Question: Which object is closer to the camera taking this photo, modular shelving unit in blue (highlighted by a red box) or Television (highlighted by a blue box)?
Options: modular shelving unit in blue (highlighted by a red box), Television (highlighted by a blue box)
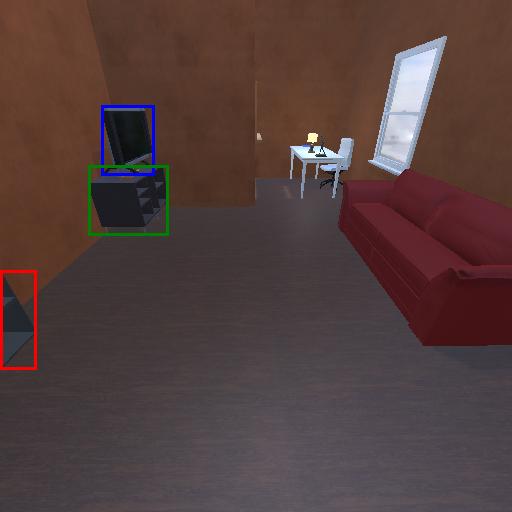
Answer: modular shelving unit in blue (highlighted by a red box)